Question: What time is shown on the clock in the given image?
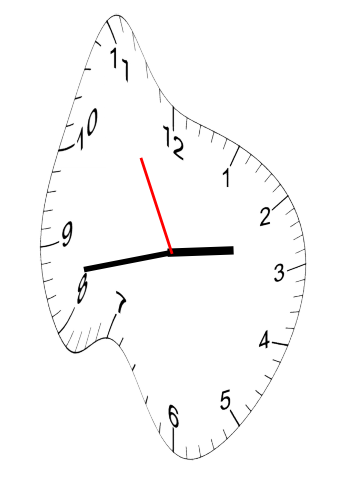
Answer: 02:42:55